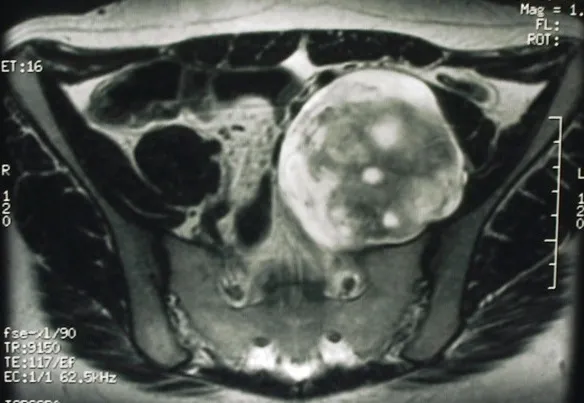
Computed tomographic scan of the pelvis showing a large, well-circumscribed presacral mass.
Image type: radiology (mri)